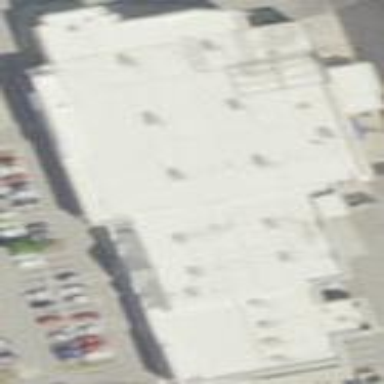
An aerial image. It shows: Retail building.